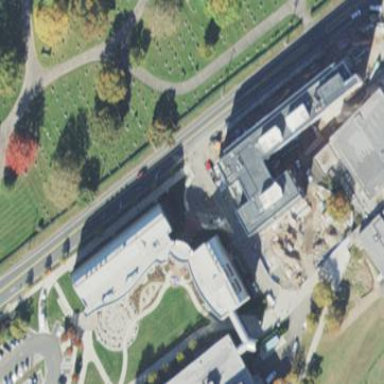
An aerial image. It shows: University building.